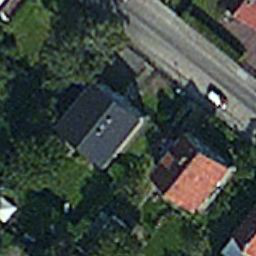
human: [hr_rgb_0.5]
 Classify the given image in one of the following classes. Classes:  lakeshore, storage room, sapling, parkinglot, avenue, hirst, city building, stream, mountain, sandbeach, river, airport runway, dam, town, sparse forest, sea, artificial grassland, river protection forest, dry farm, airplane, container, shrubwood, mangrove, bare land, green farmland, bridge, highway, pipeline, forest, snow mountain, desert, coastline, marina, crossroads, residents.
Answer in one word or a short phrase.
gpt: residents